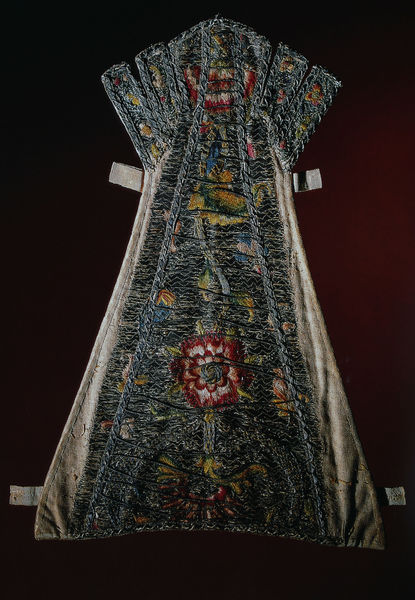
Titel: Stecker
Standort: Kyoto (Japan)
Institution: Kyoto Costume Institute
Schlagwörter: blau, umhang, dreieck, gelb, grün, blume, blumen, bunt, frau, grau, kleid, orange, rücken, schmuck, schwarz, weiss, blüte, blüten, dame, rose, rosen, rot, tuch, beige, mode, muster, ornament, band, kleidung, kragen, silber, spitze, ärmel, bestickt, gewand, kostüm, mantel, stickerei, stoff, borte, rosa, seide, ranken, schürze, taille, japan, weis, erhaben, spitz, handarbeit, floral, streifen, robe, foto, fotografie, photographie, orient, asien, seite, stof, zeremonie, bekleidung, photo, china, eiß, weissw, farbfoto, erhoben, museum, gestickt, gewebe, taufe, textil, design, gewebt, schließe, kostbar, liturgie, latz, kimono, schlaufen, kyoto, laschen, anziehpuppe, oranemnte, priesterkleid, bundt